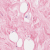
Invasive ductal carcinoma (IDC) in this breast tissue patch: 0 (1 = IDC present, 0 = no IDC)